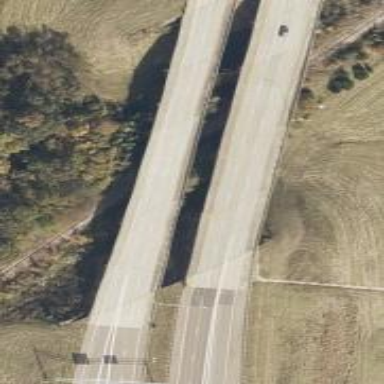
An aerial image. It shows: Primary highway expressway with bridge.